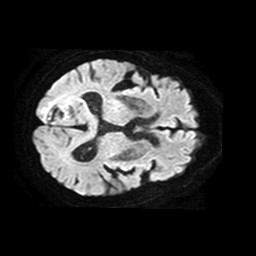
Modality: TRACE
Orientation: axial
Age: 84
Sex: female
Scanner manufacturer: philips
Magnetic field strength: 1.5 T
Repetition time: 3.778 s
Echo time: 0.09565 s